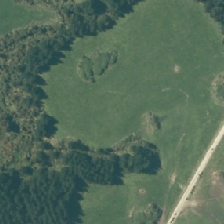
Land cover: high_producing_grassland